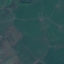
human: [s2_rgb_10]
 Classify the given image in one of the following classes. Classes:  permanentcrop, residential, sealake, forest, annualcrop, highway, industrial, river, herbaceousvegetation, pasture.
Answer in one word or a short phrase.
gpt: Pasture